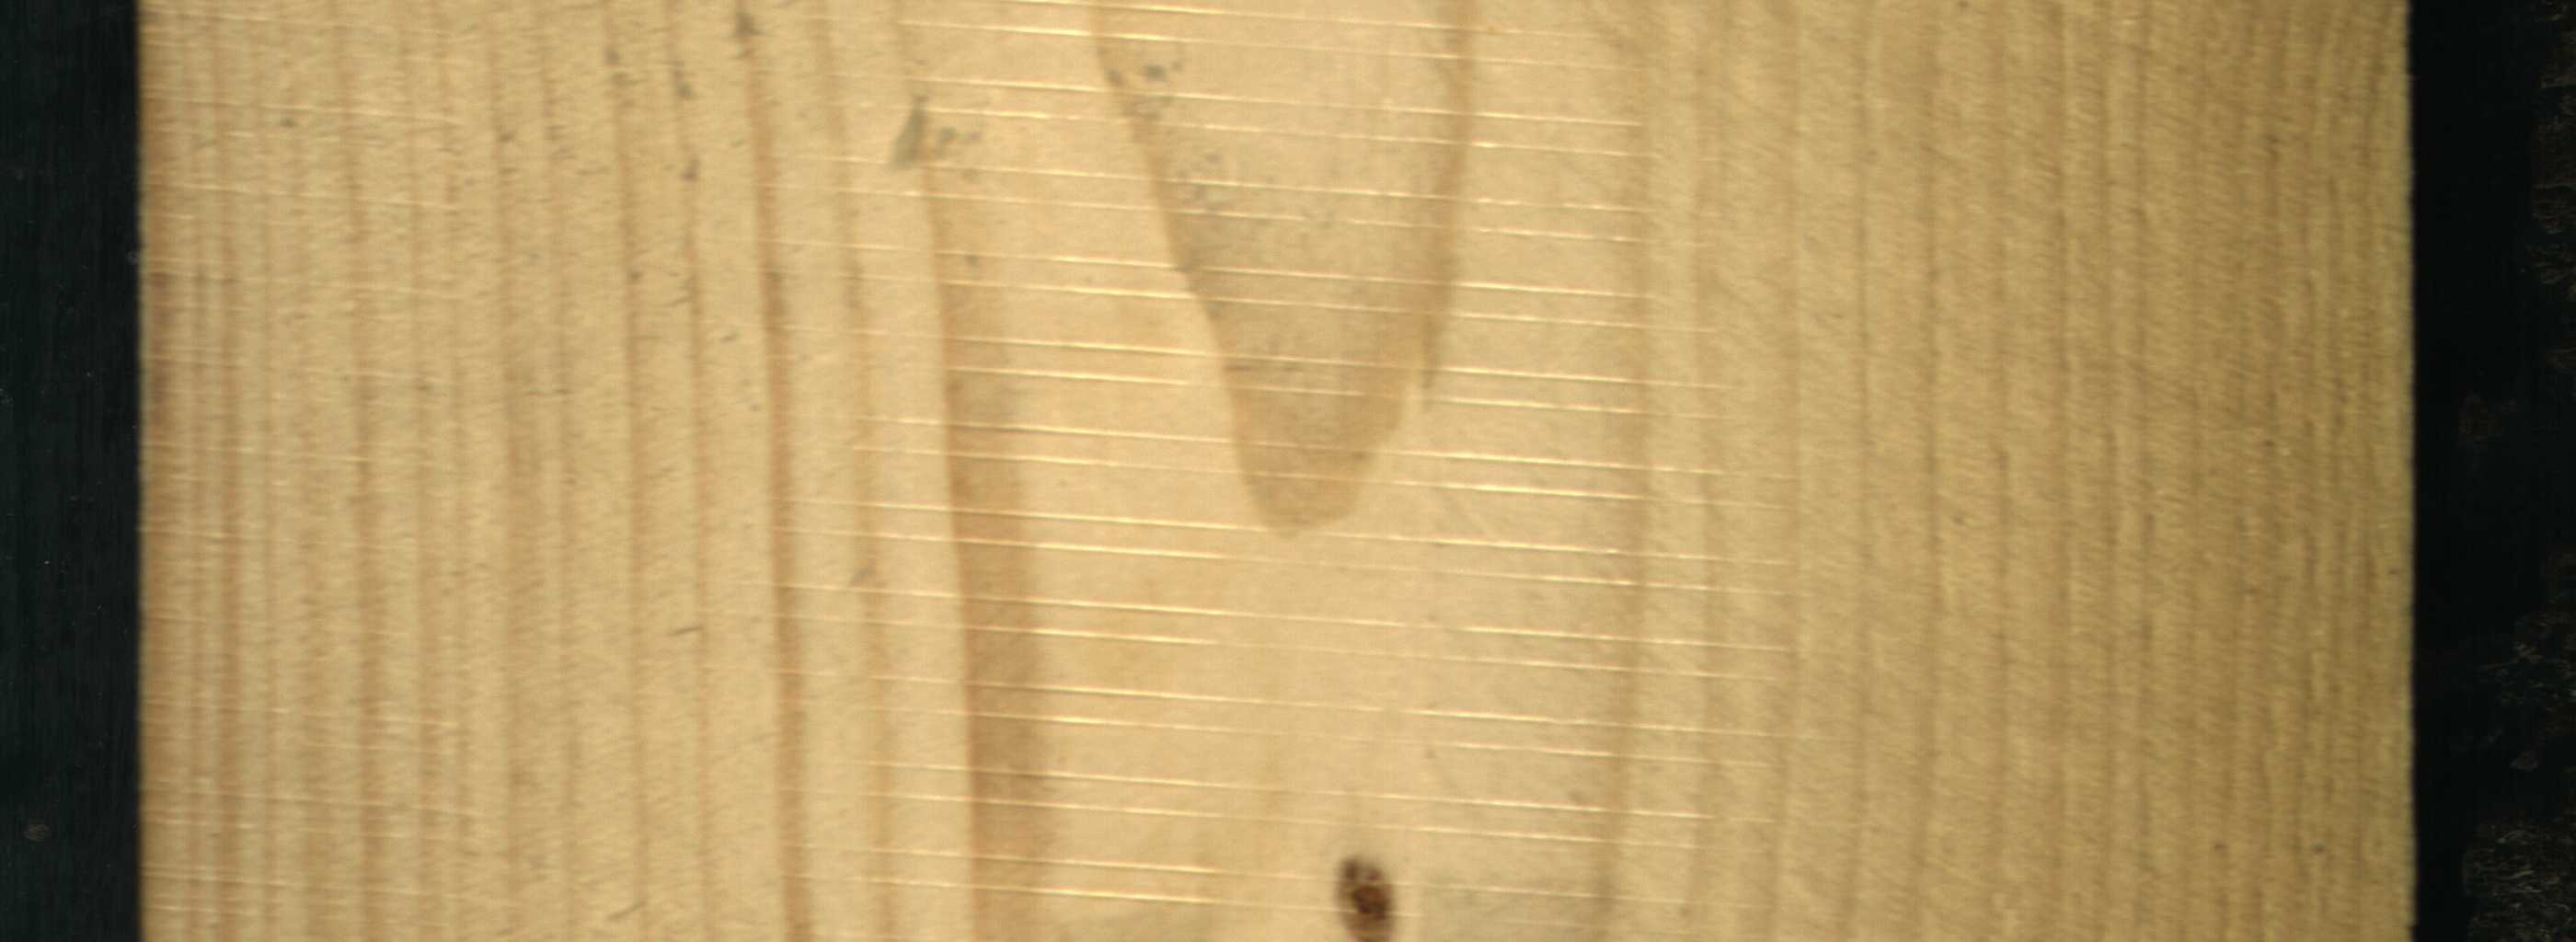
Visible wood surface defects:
resin